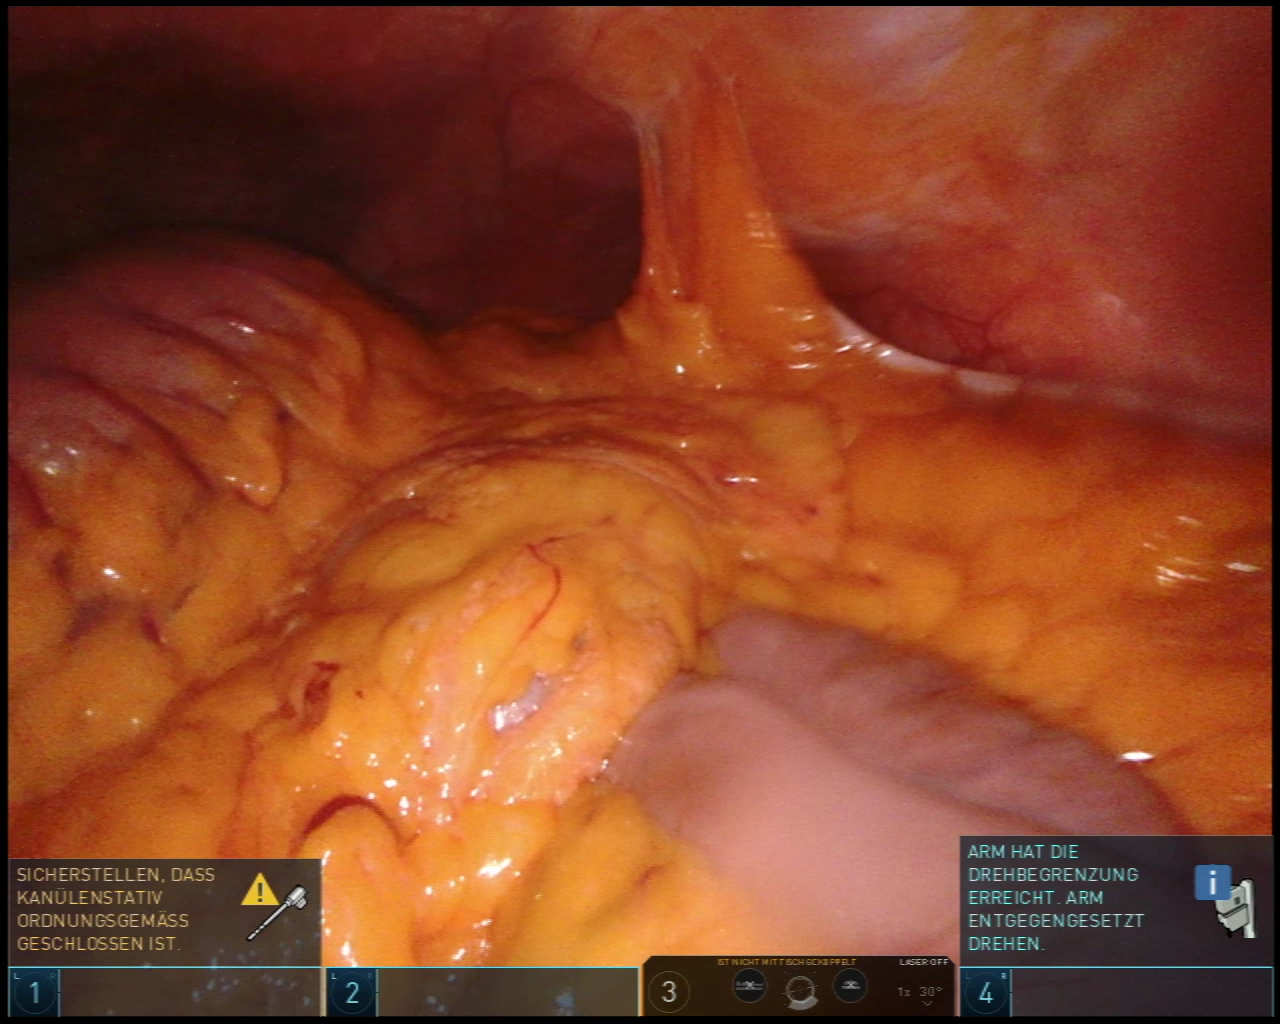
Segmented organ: stomach
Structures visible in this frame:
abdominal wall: yes
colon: yes
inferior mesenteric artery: no
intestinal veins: no
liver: no
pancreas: no
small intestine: yes
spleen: no
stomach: yes
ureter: no
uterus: no
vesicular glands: no